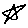
Label: star